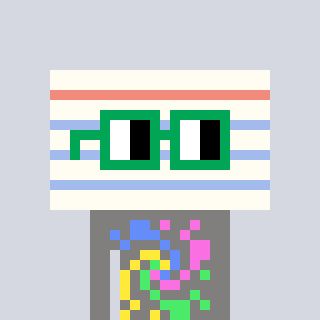
a pixel art character with square green glasses, a empty notebook page-shaped head and a bluegrey-colored body on a cool background